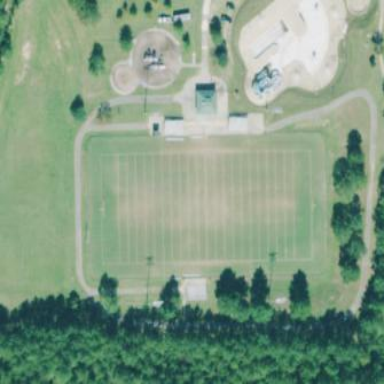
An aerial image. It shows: American football pitch.